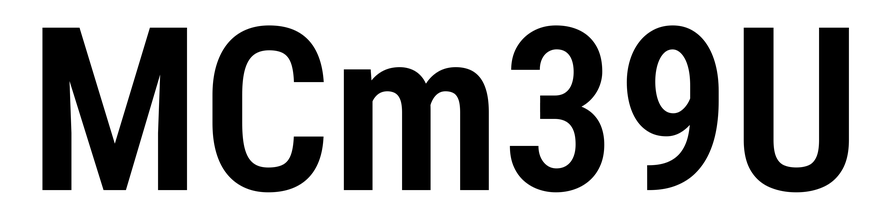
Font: Roboto_Condensed_SemiBold